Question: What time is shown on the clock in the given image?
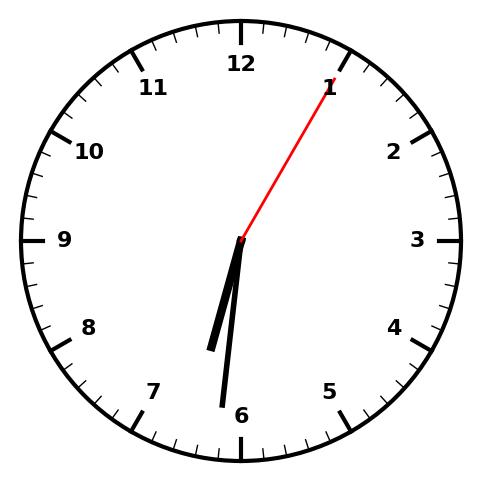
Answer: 06:31:05